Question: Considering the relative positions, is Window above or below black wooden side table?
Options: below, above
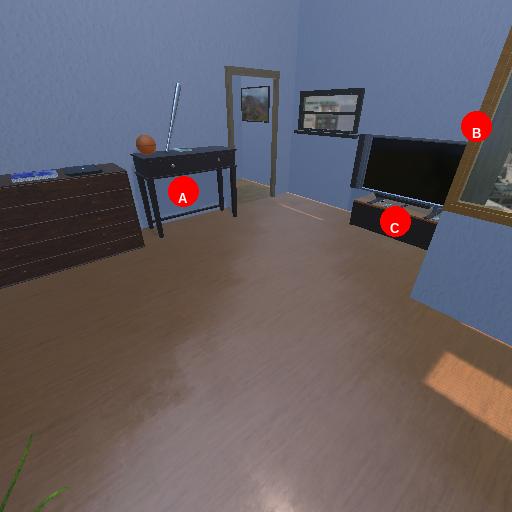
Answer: below